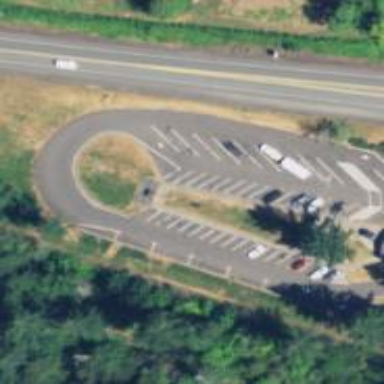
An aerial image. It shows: Rest area on the road.